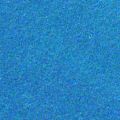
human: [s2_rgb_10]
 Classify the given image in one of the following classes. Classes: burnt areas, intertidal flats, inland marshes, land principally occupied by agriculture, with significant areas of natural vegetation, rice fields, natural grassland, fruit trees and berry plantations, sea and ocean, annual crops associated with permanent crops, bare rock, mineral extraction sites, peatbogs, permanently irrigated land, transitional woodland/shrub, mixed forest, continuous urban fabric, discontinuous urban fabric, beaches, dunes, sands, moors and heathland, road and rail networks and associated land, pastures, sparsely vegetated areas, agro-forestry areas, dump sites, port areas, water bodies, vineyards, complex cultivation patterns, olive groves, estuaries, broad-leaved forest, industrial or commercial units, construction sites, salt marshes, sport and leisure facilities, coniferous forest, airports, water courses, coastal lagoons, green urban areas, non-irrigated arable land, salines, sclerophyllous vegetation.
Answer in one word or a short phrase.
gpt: sea and ocean